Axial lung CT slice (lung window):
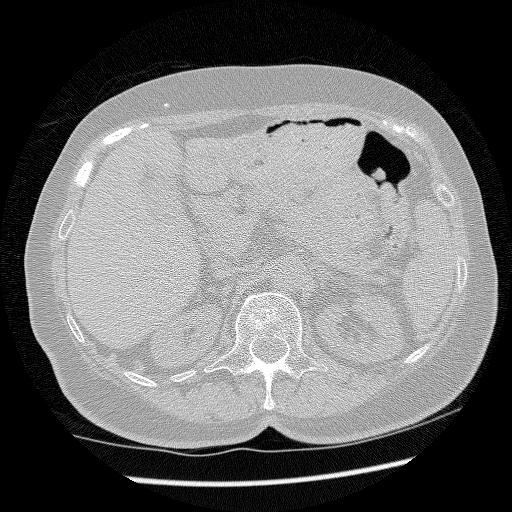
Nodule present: no